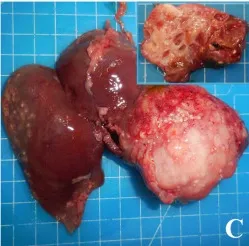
Lemur catta; adbomen, torax, liver and lungs. Enlarged liver with cyst (C), composed of a multilocular structure (insert).
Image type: pathology (immunostaining)